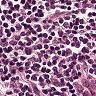
Metastatic tissue present: no